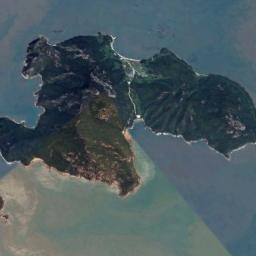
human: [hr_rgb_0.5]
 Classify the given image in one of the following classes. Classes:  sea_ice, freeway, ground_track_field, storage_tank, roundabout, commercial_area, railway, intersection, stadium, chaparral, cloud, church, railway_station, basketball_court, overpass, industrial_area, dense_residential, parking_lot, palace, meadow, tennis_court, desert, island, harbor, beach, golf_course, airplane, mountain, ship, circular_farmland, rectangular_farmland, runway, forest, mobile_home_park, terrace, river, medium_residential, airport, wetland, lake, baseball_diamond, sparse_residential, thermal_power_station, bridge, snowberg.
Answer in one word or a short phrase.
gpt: island